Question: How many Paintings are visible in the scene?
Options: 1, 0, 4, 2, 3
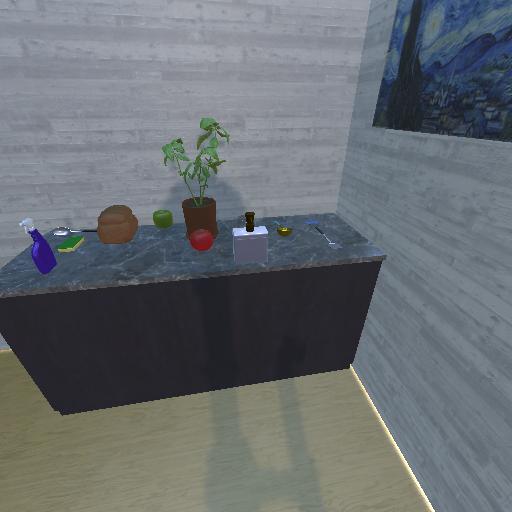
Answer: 1